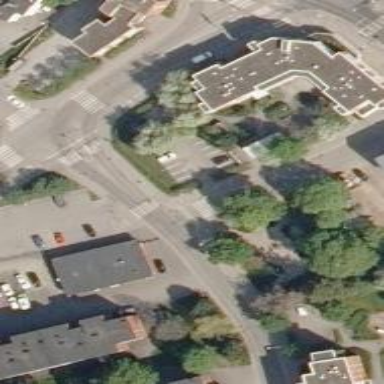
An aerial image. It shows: Uncontrolled road crossing.